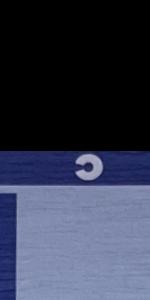
Label: Empty